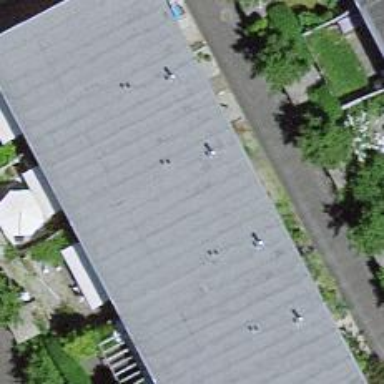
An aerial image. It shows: Residential building with skillion roof shape.